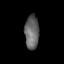
Tissue: lung
Cell type: Epithelial cells
Senescence score: 0.1618
Nuclear area (px): 476
Mean DAPI intensity: 100.857